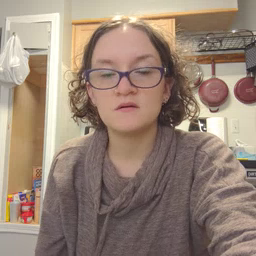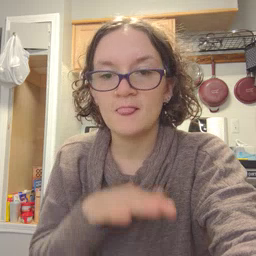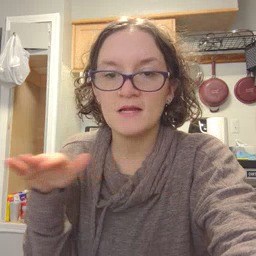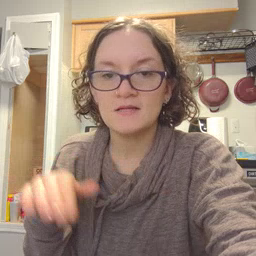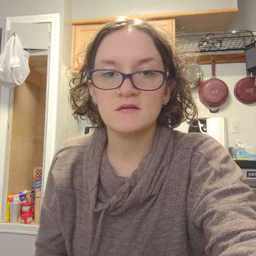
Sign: clean